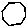
Label: hexagon